Field crop: tomato
Growth stage: 1
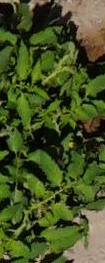
Species: tomato